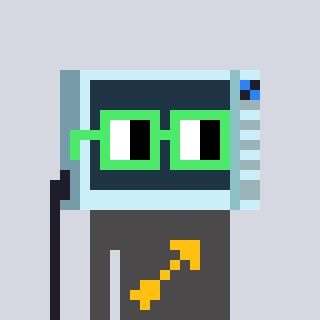
a pixel art character with square light green glasses, a microwave-shaped head and a grayscale-colored body on a cool background